Question: I have date displayed like that :

So here is how it works, an user fills a form, when he cliks on submit button, I save the datas in my db with a procedure, and I add sysdate in order to make an id for each form submitted. So I make an INSERT TO, with DATE_ID = sysdate. Then I show all the form submitted on an admin page. I want to display time with date provided by sysdate so I make the TO_CHAR. One group of item = One submit.
Here is how I show sysdate :
'''
select to_char(DATE_ID, 'DD/MM/YYYY HH24:MI:SS') as DATE_ID
'''
and order it with
'''
ORDER BY DATE_ID DESC;
'''
How can I order date with the time?
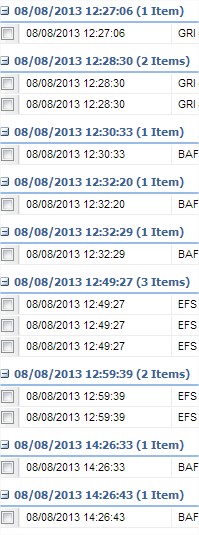
Answer: I think what you mean is to sort by the stored date/time values not as the converted character values, so just prefix the column with the table alias in the ORDER BY:
'''
SELECT to_char(DATE_ID, 'DD/MM/YYYY HH24:MI:SS') as DATE_ID
FROM some_table tbl
ORDER BY tbl.DATE_ID DESC;
'''